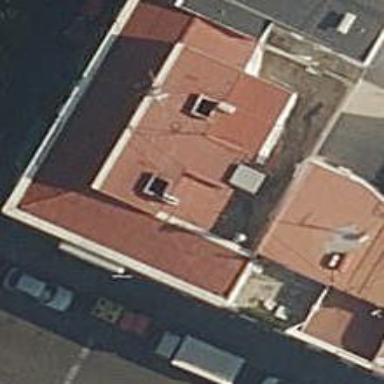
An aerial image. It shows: Restaurant.